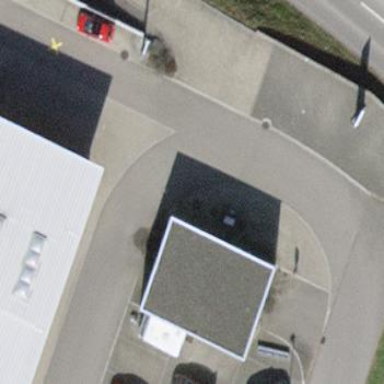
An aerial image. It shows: Industrial building that functions as car wash facility.